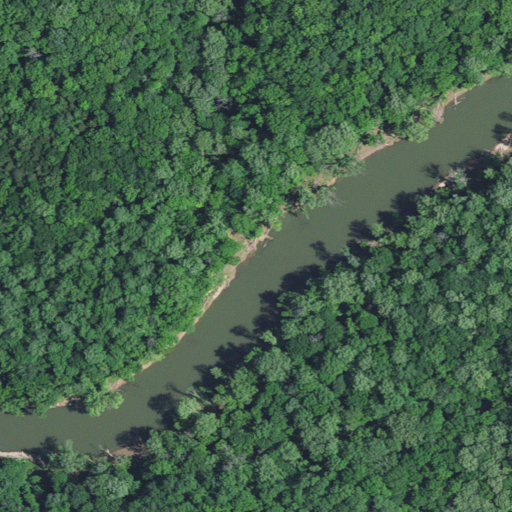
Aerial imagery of valley in Kentucky named McCoy Hollow containing deciduous forest, woody wetlands, open water, mixed forest, and herbaceous wetlands